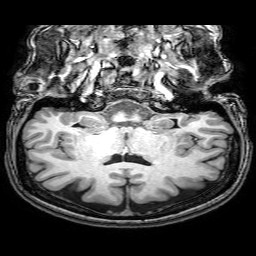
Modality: T1w
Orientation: sagittal
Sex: female
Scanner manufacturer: philips
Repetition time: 0.008073 s
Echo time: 0.00369 s